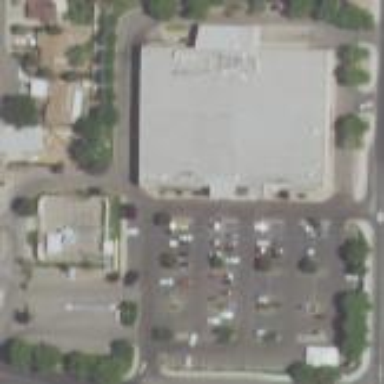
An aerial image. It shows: Retail area.